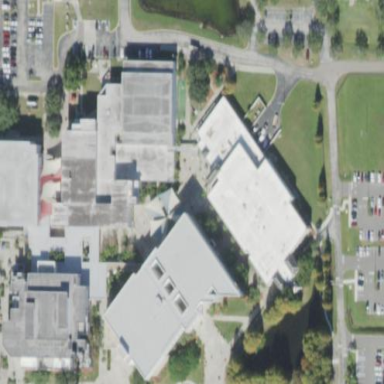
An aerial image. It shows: College building.